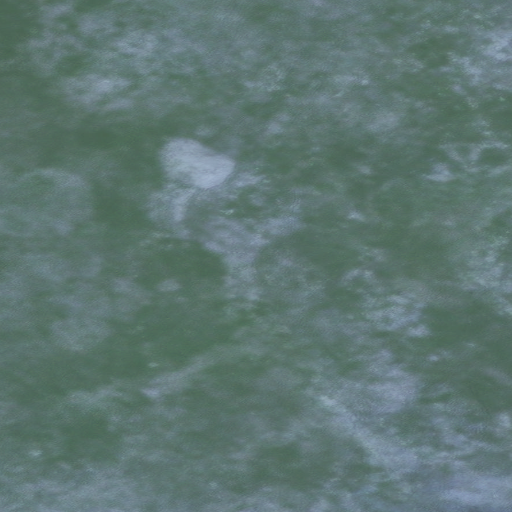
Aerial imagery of mountain in Alaska named Pot Hill containing only unknown